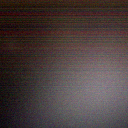
Screen state: off